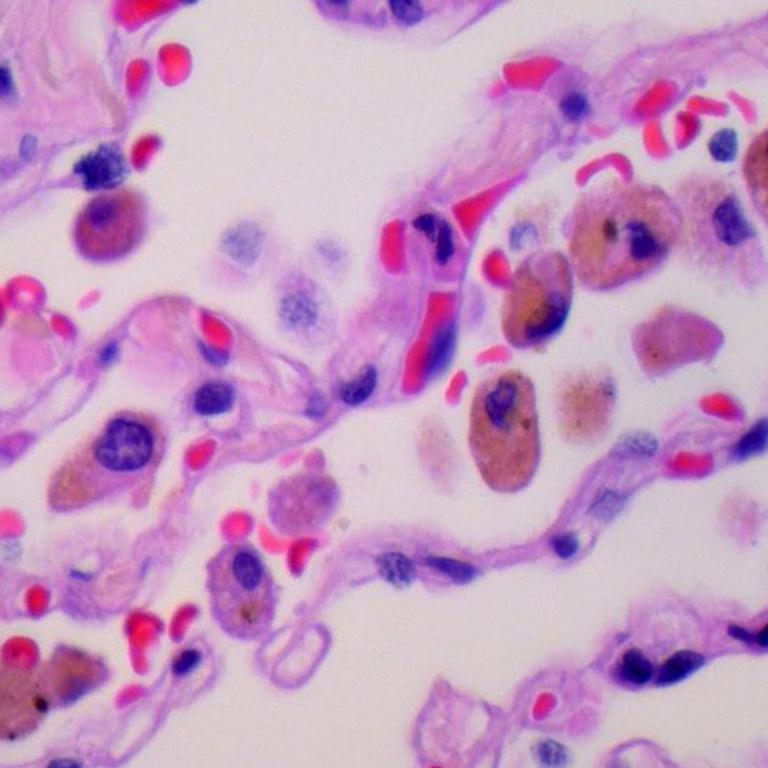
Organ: lung
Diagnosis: benign